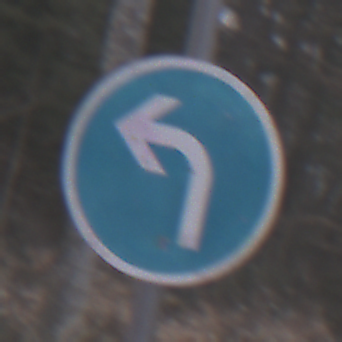
Verkehrszeichen: VorgeschriebeneFahrtrichtungLinks
Umgebung: Outdoor, Nature
Tageszeit: Midday
Wetter: Overcast
Licht: Natural
Jahreszeit: Autumn
Kontrast: LowContrast